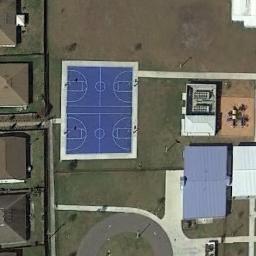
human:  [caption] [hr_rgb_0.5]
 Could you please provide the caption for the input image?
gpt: There are two basketball courts on the open place between some buildings .

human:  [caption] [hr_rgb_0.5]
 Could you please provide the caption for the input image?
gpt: Two blue basketball courts on the lawn and some buildings beside .

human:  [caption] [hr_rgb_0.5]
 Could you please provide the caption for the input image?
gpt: There are two basketball courts on the red playground .

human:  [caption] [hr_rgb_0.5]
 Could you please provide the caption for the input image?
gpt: The bare lawn between the buildings have two basketball courts .

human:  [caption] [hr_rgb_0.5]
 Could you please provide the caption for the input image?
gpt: A blue building is beside two basketball courts .